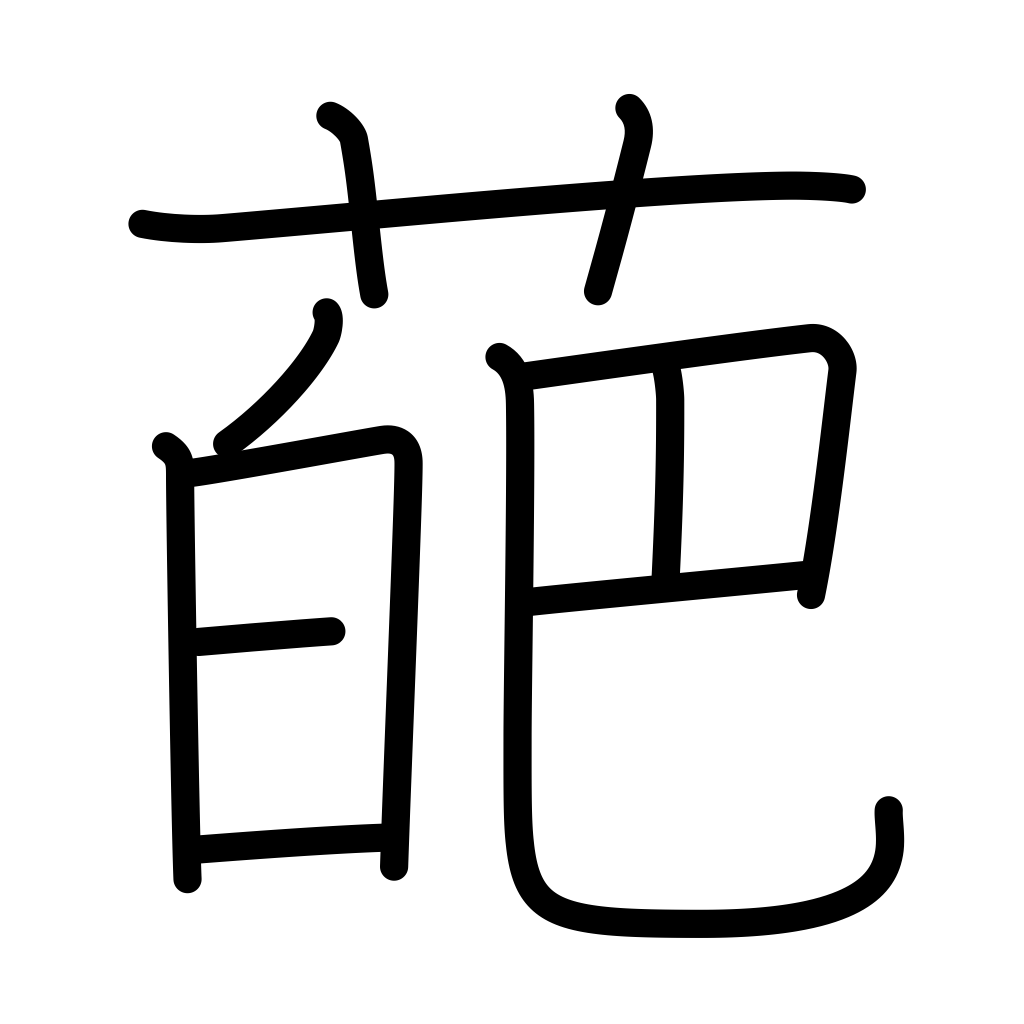
Meaning: flower, petal